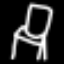
Label: chair